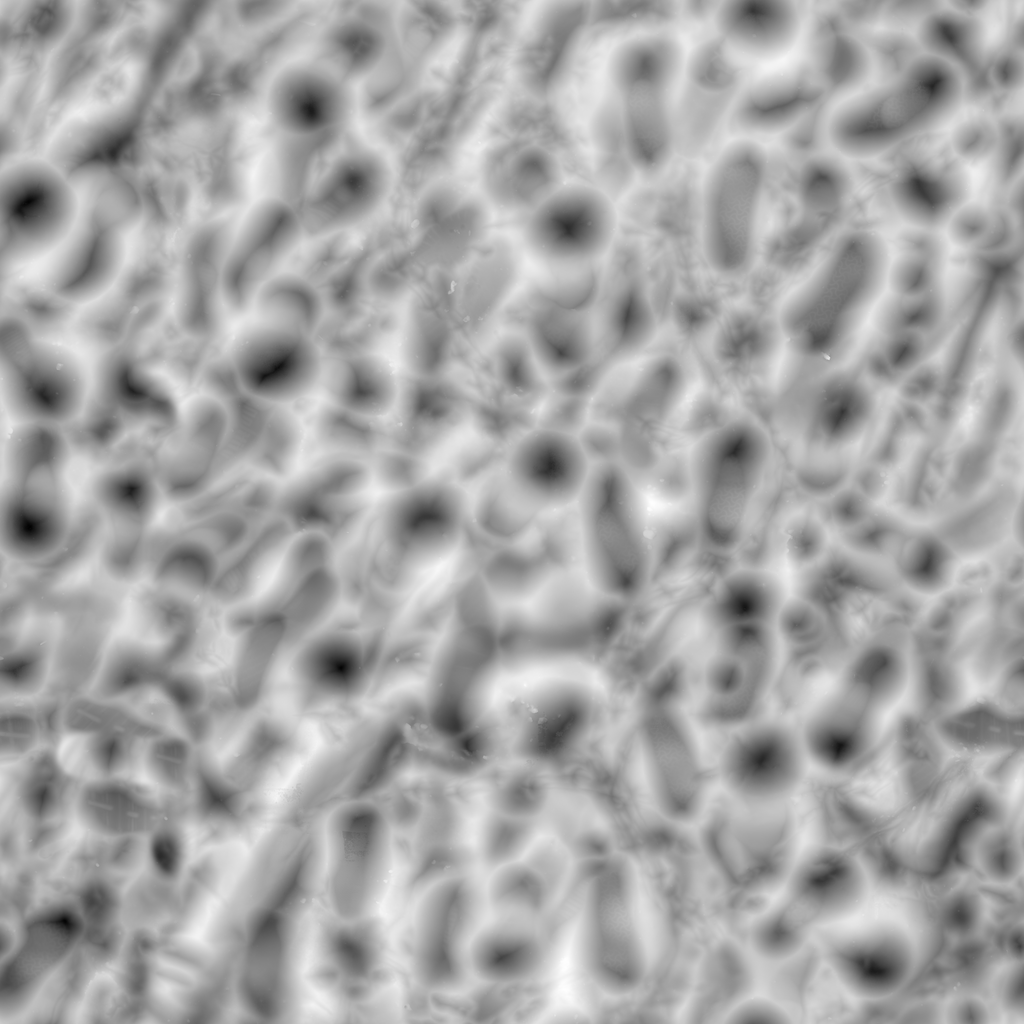
Texture map type: Displacement